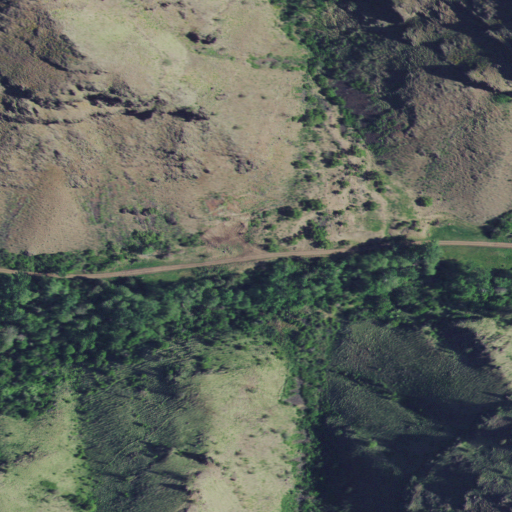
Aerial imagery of valley in Idaho named Kane Gulch containing grassland, evergreen forest, shrub, and woody wetlands